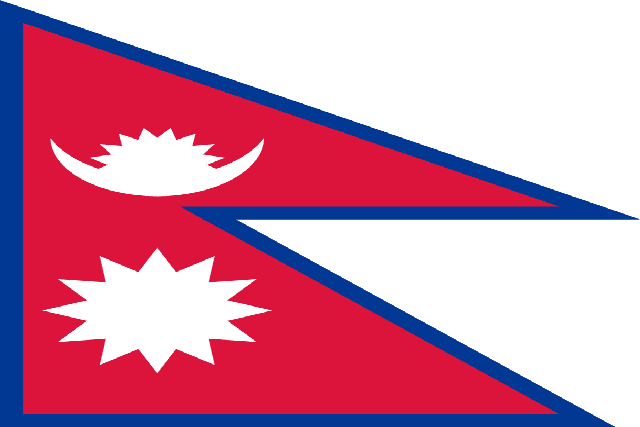
Country: Nepal
Country code: np